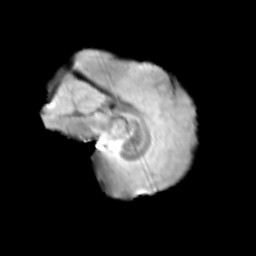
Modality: T2w
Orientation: sagittal
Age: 11
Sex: female
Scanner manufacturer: siemens
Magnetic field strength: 3 T
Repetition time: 3.8 s
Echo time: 0.07 s